Field crop: maize
Growth stage: 2
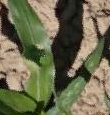
Species: maize